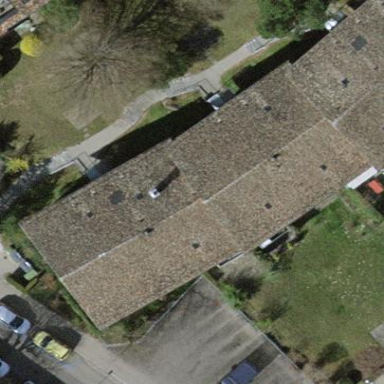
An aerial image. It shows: Building with pitched roof.